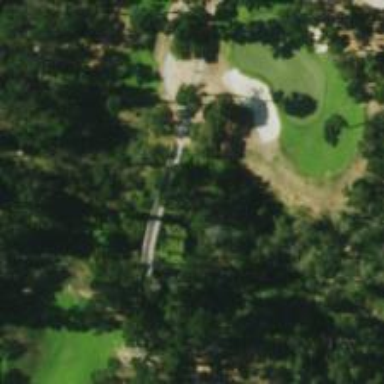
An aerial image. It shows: Footway that serves as golf path.